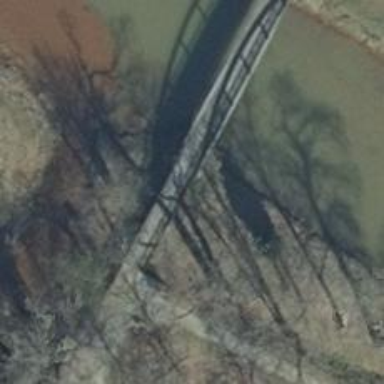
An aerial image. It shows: Path on bridge.